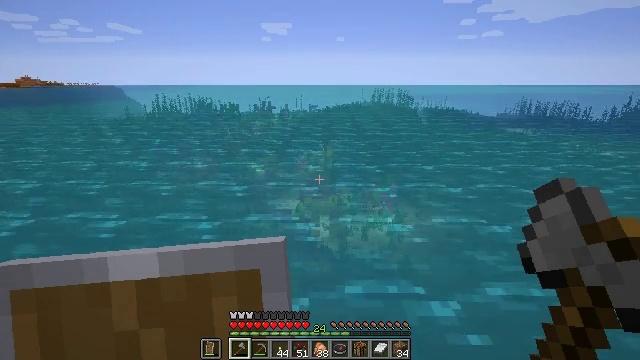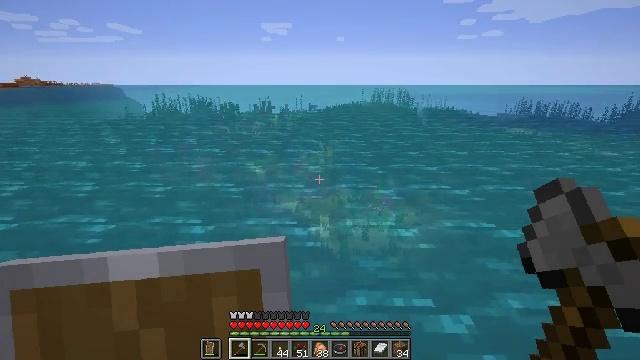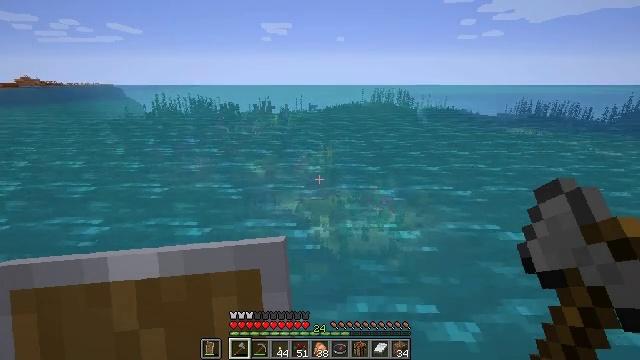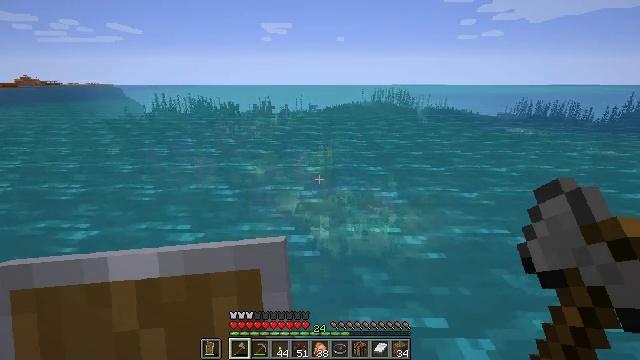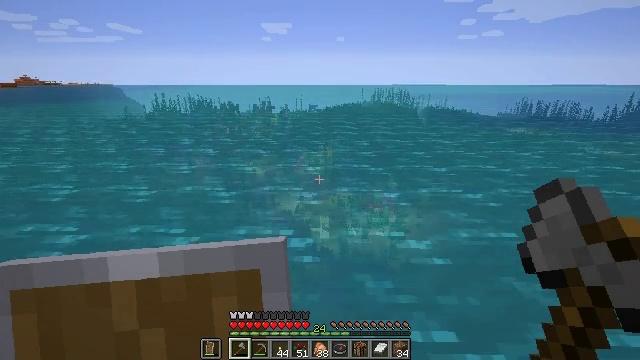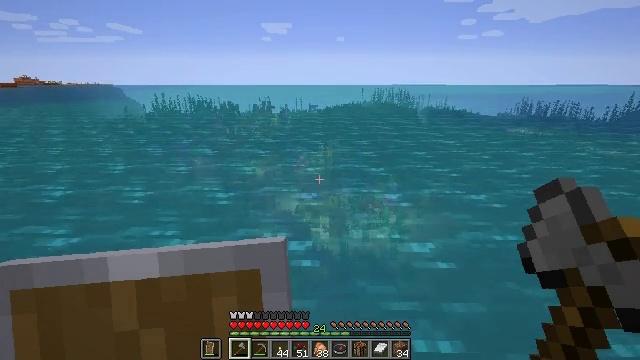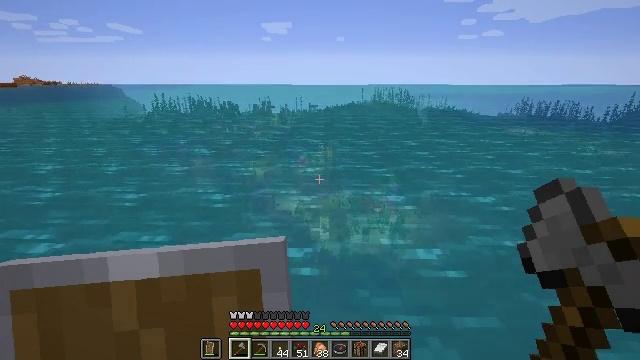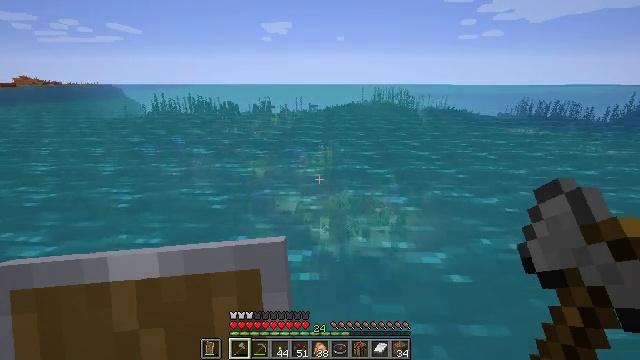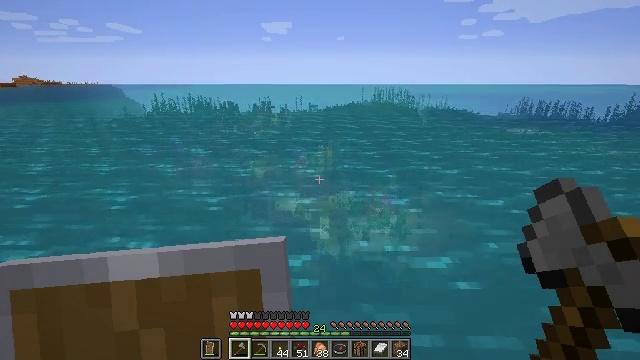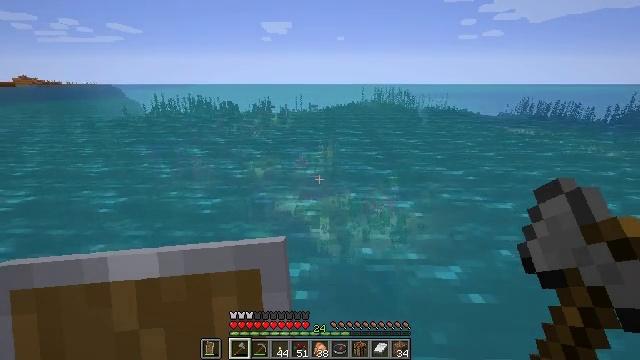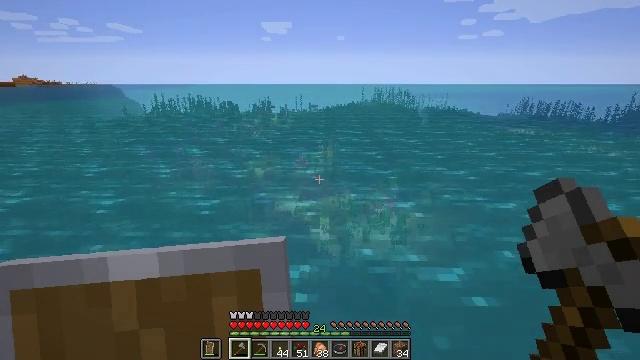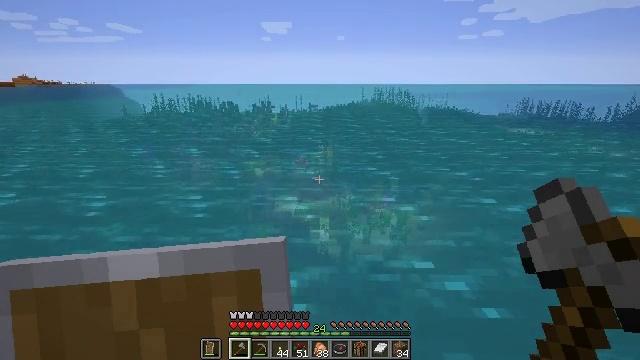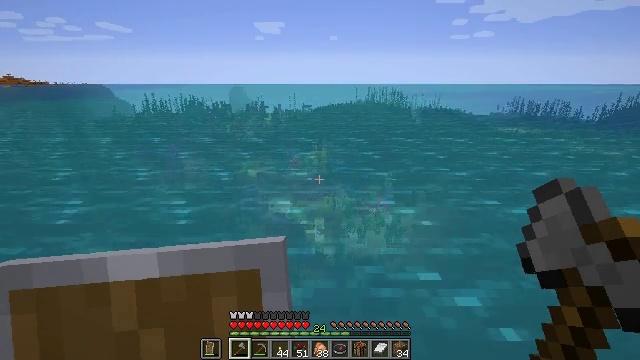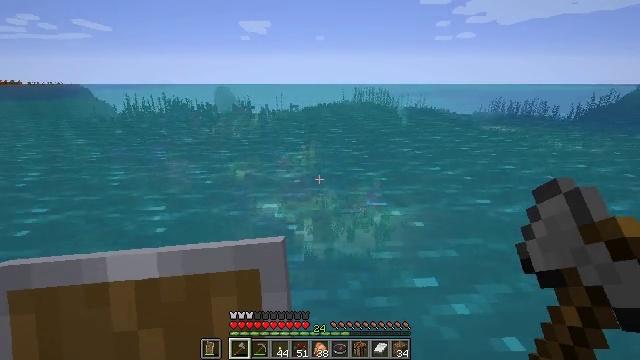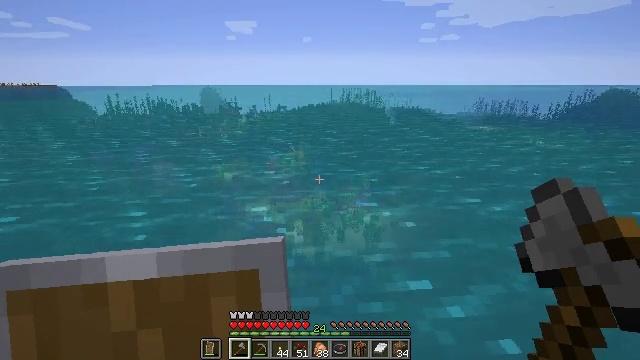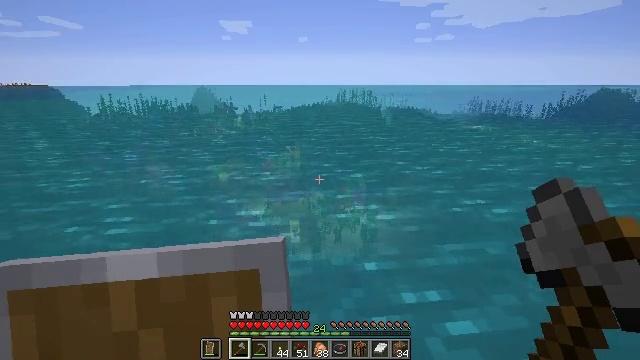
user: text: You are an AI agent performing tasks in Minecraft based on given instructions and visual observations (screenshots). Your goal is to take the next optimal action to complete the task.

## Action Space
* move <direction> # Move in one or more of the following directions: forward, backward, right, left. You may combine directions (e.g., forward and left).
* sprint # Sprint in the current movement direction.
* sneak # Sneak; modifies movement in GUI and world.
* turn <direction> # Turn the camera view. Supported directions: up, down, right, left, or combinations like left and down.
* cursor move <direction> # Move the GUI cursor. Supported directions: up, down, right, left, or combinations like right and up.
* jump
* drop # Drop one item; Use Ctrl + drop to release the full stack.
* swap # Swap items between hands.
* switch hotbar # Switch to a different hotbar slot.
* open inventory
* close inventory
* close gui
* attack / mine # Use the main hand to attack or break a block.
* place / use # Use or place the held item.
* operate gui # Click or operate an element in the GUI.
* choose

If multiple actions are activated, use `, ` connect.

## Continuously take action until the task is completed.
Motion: motion action
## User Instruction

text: Mine underwater sea pickle.
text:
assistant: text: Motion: move forward
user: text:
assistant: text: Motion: move forward
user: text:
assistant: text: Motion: move forward
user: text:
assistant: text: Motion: move forward
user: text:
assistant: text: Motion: move forward
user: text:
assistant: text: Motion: move forward
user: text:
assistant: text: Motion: move forward
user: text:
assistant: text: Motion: move forward
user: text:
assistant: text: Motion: move forward
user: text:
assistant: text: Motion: move forward
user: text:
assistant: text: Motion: move forward
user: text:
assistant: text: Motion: move forward, turn right
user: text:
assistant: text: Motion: move forward, turn right
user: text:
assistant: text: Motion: move forward, turn right
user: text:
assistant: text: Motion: move forward
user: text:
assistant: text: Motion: move forward, sneak
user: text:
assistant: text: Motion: move forward, sneak
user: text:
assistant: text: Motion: move forward, sneak
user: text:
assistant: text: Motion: move forward, sneak
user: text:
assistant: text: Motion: move forward, sneak
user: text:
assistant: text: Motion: move forward, sneak
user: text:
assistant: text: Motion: move forward, sneak
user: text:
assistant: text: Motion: move forward, sneak
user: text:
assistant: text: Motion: move forward, sneak
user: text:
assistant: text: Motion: move forward, sneak, turn left
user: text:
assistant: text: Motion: move forward, sneak
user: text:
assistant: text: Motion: move forward
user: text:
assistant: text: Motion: move forward
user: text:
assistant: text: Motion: move forward
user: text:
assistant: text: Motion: move forward